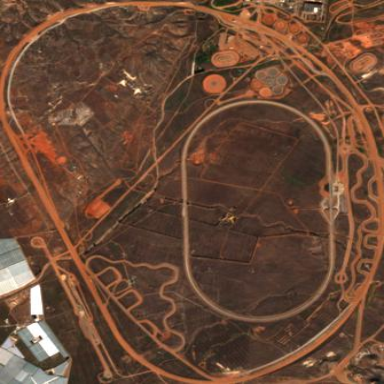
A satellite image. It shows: Raceway for motor sports.